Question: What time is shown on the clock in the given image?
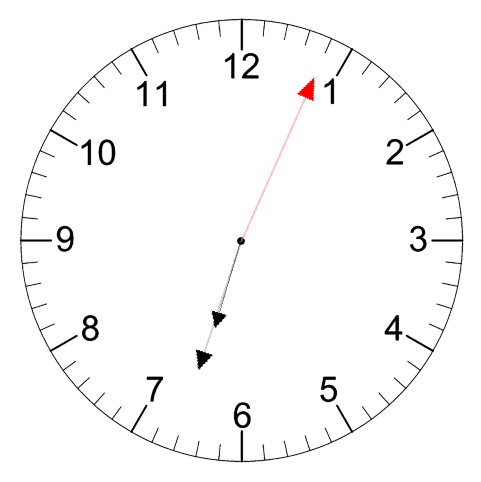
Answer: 06:33:04